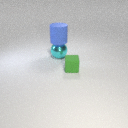
large cyan metal sphere behind small green rubber cube